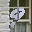
Label: 9